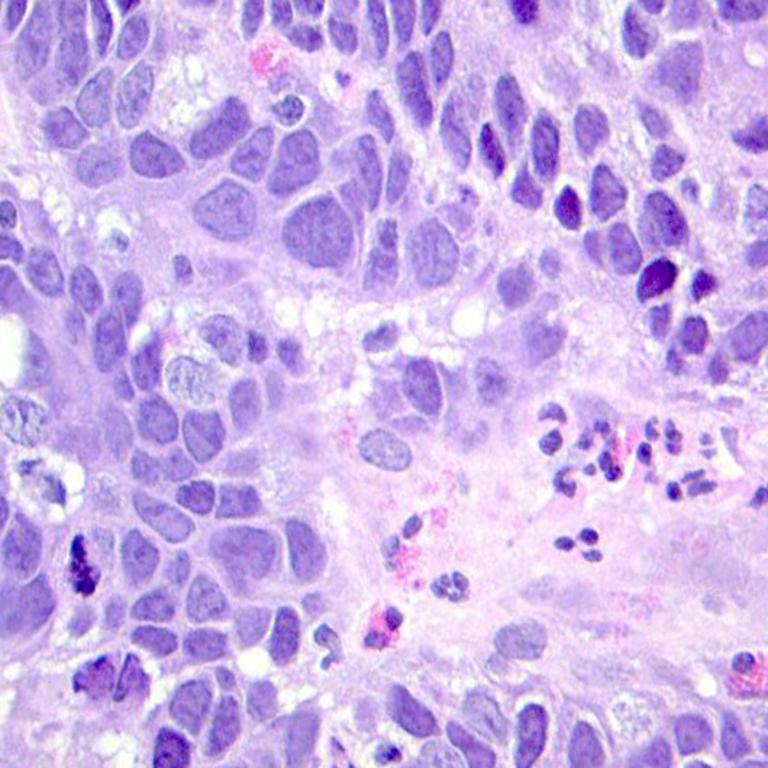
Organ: colon
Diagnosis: adenocarcinomas